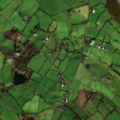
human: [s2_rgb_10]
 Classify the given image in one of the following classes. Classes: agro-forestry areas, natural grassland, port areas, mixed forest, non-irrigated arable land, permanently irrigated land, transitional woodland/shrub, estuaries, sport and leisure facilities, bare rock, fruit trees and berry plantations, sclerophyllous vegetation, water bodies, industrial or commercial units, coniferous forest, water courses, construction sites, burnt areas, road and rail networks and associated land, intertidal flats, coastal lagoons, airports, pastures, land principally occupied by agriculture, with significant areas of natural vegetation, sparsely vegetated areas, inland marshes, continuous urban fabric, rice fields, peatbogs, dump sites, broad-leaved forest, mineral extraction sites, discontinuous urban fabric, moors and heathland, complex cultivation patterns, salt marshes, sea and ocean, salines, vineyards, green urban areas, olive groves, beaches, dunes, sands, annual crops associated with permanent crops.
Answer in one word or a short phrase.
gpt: pastures